Question: I am working on my website, <URL> in it. My goal is to have the columns touching because I want the background color to blend in with each other. The picture below will show you what I meant by the space between them.
Thanks in advance!
'''
<table style="width:inherit; margin-left:-5px; margin-top:-5px; " cellspacing="0">
<tr>
<td class="searchBar" align="left" >
<div id="ddtopmenubar" class="mattblackmenu" >
<ul>
<li><a style="vertical-align:bottom;">Best of Coupons</a></li>
<li>
<a style="vertical-align:bottom;"> Best of Travel</a>
<a style="vertical-align:bottom;">Grocery stores</a>
</li>
<li><a style="vertical-align:bottom;">Office Supplies</a></li>
<li><a style="vertical-align:bottom;"> Department <br /> stores </a></li>
<li><a style="vertical-align:bottom;">Drug <br /> stores</a></li>
</ul>
</div>
</td>
<td class="searchBar" align="left">
<asp:Button ID="whatIsIsavePlusButton" runat="server" onclick="whatIsIsavePlusButton_Click" style="color: #800000; font-weight: 700" Text="?" Visible="False" />
</td>
<td class="searchBar" align="left">social media right here!</td>
</tr>
</table>
'''
And the css for searchbar is:
'''
.searchBar
{
background-color: #414141;
color:White;
width:auto;
margin:-5px;
padding:0px;
}
'''

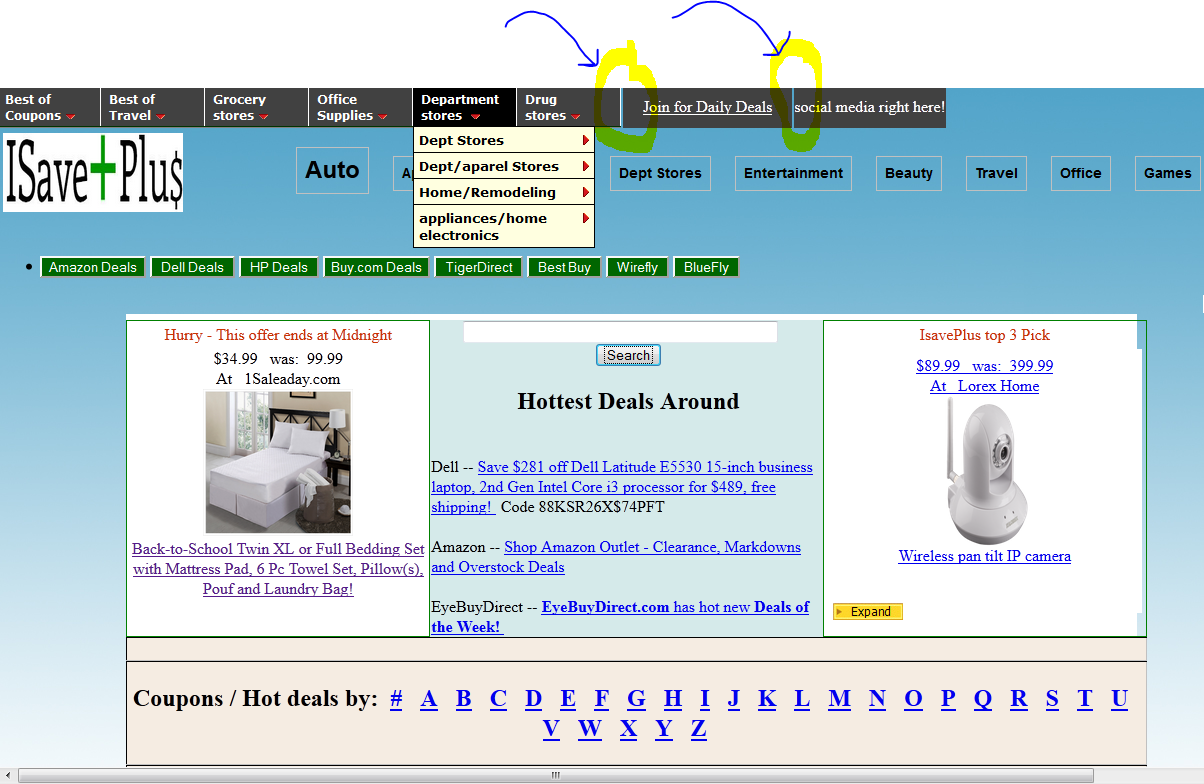
Answer: Your links
'''
<a style="vertical-align:bottom;">Best of Travel<a style="vertical-align:bottom;">Grocery stores</a>
'''
have a
'''
border-right: 1px solid white
'''
defined in
'''
.mattblackmenu li a
'''
there you can set the width of these white spaces